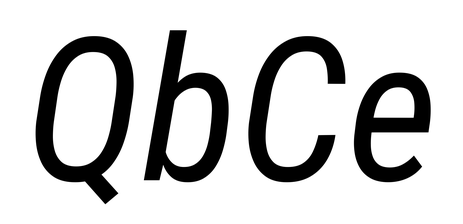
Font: Roboto-Italic_Condensed_Italic